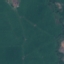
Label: Pasture